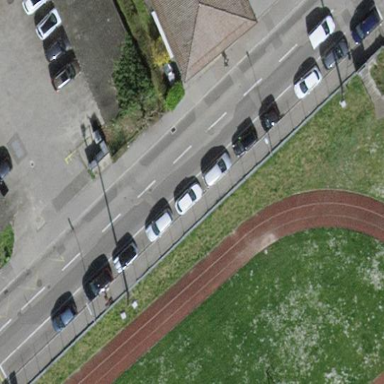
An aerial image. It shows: Street-side parking area with parallel orientation. The surface is asphalt.